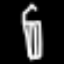
Label: pencil